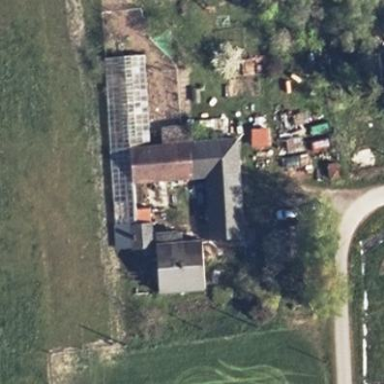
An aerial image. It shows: Shed.